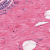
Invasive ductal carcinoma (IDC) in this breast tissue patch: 0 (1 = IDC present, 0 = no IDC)